二年级 · 变换几何
下面图形中, 是轴对称图形的在括号里上填 “ $\sqrt{ }$ ”, 不是的填 “ $\times$ ”。

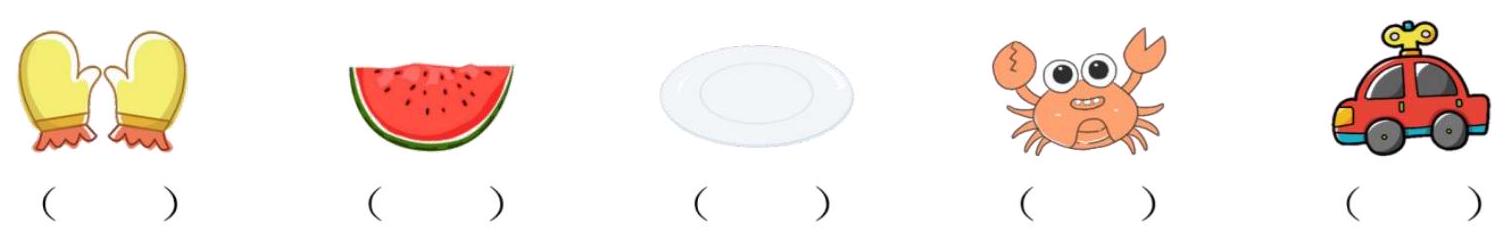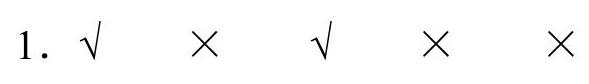
答案:
解析: